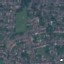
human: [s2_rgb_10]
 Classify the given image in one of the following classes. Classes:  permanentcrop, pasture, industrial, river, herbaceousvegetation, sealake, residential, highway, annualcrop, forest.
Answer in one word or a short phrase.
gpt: Residential